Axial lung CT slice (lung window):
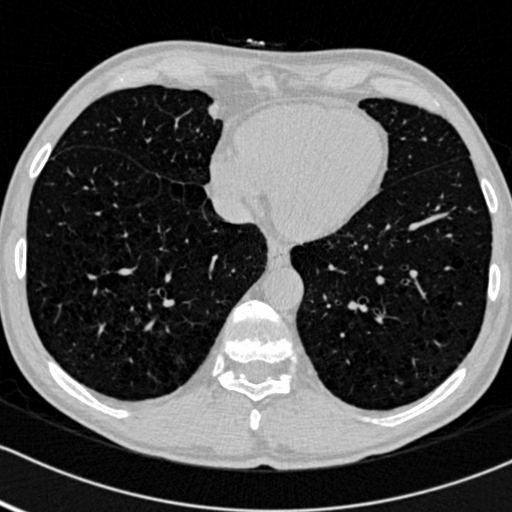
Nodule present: no